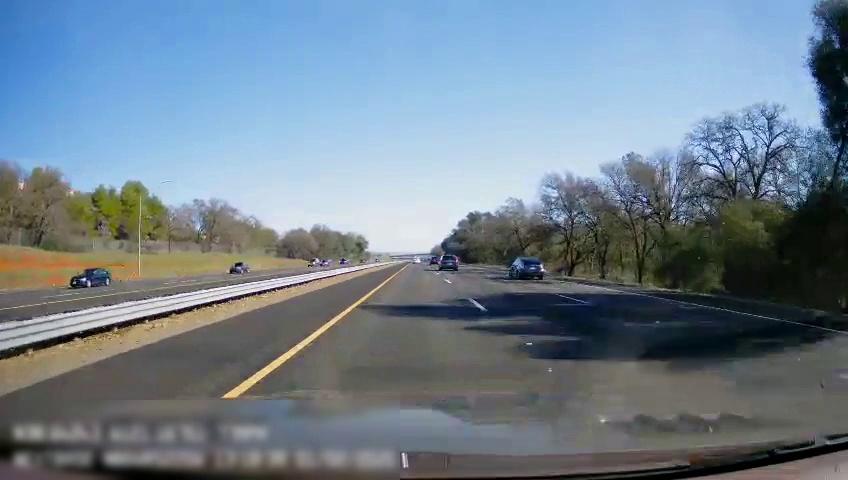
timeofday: Day
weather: Sunny
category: Drivable Space
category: Drivable Space
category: Vehicles | Car
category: Vehicles | SUV
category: Vehicles | Car
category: Vehicles | Car
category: Vehicles | SUV
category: Vehicles | SUV
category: Lanes | Opposite Lane
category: Lanes | Current Lane
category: Lanes | Current Lane
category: Lanes | Alternate Lane
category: Lanes | Alternate Lane